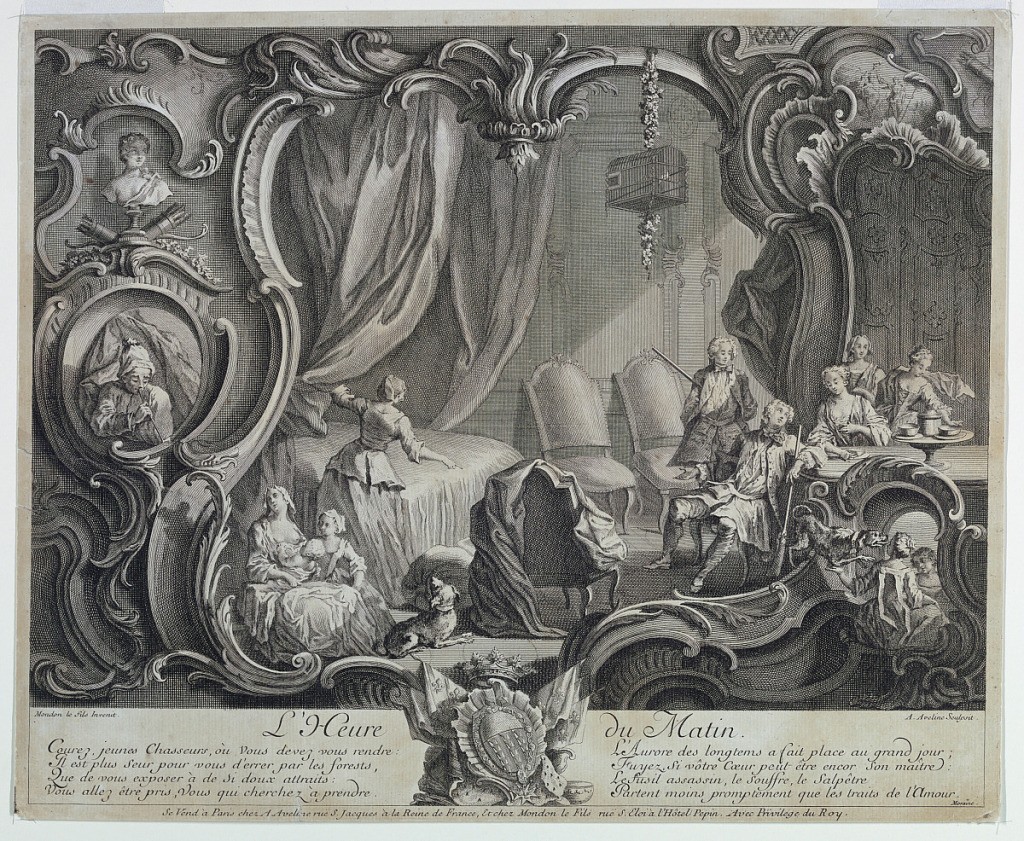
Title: L'Heure du Matin, from a set of the hours of the day
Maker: François-Thomas Mondon, French, 1709 – 1755
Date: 1738
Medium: Engraving and etching on paper
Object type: Print
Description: In a rocaille framing. An unidentified coat of arms bottom center.